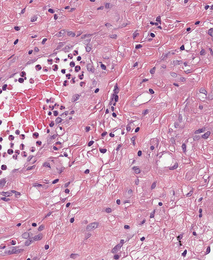
Tumor epithelial tissue: no
Tumor-associated stroma tissue: yes
Normal tissue: no